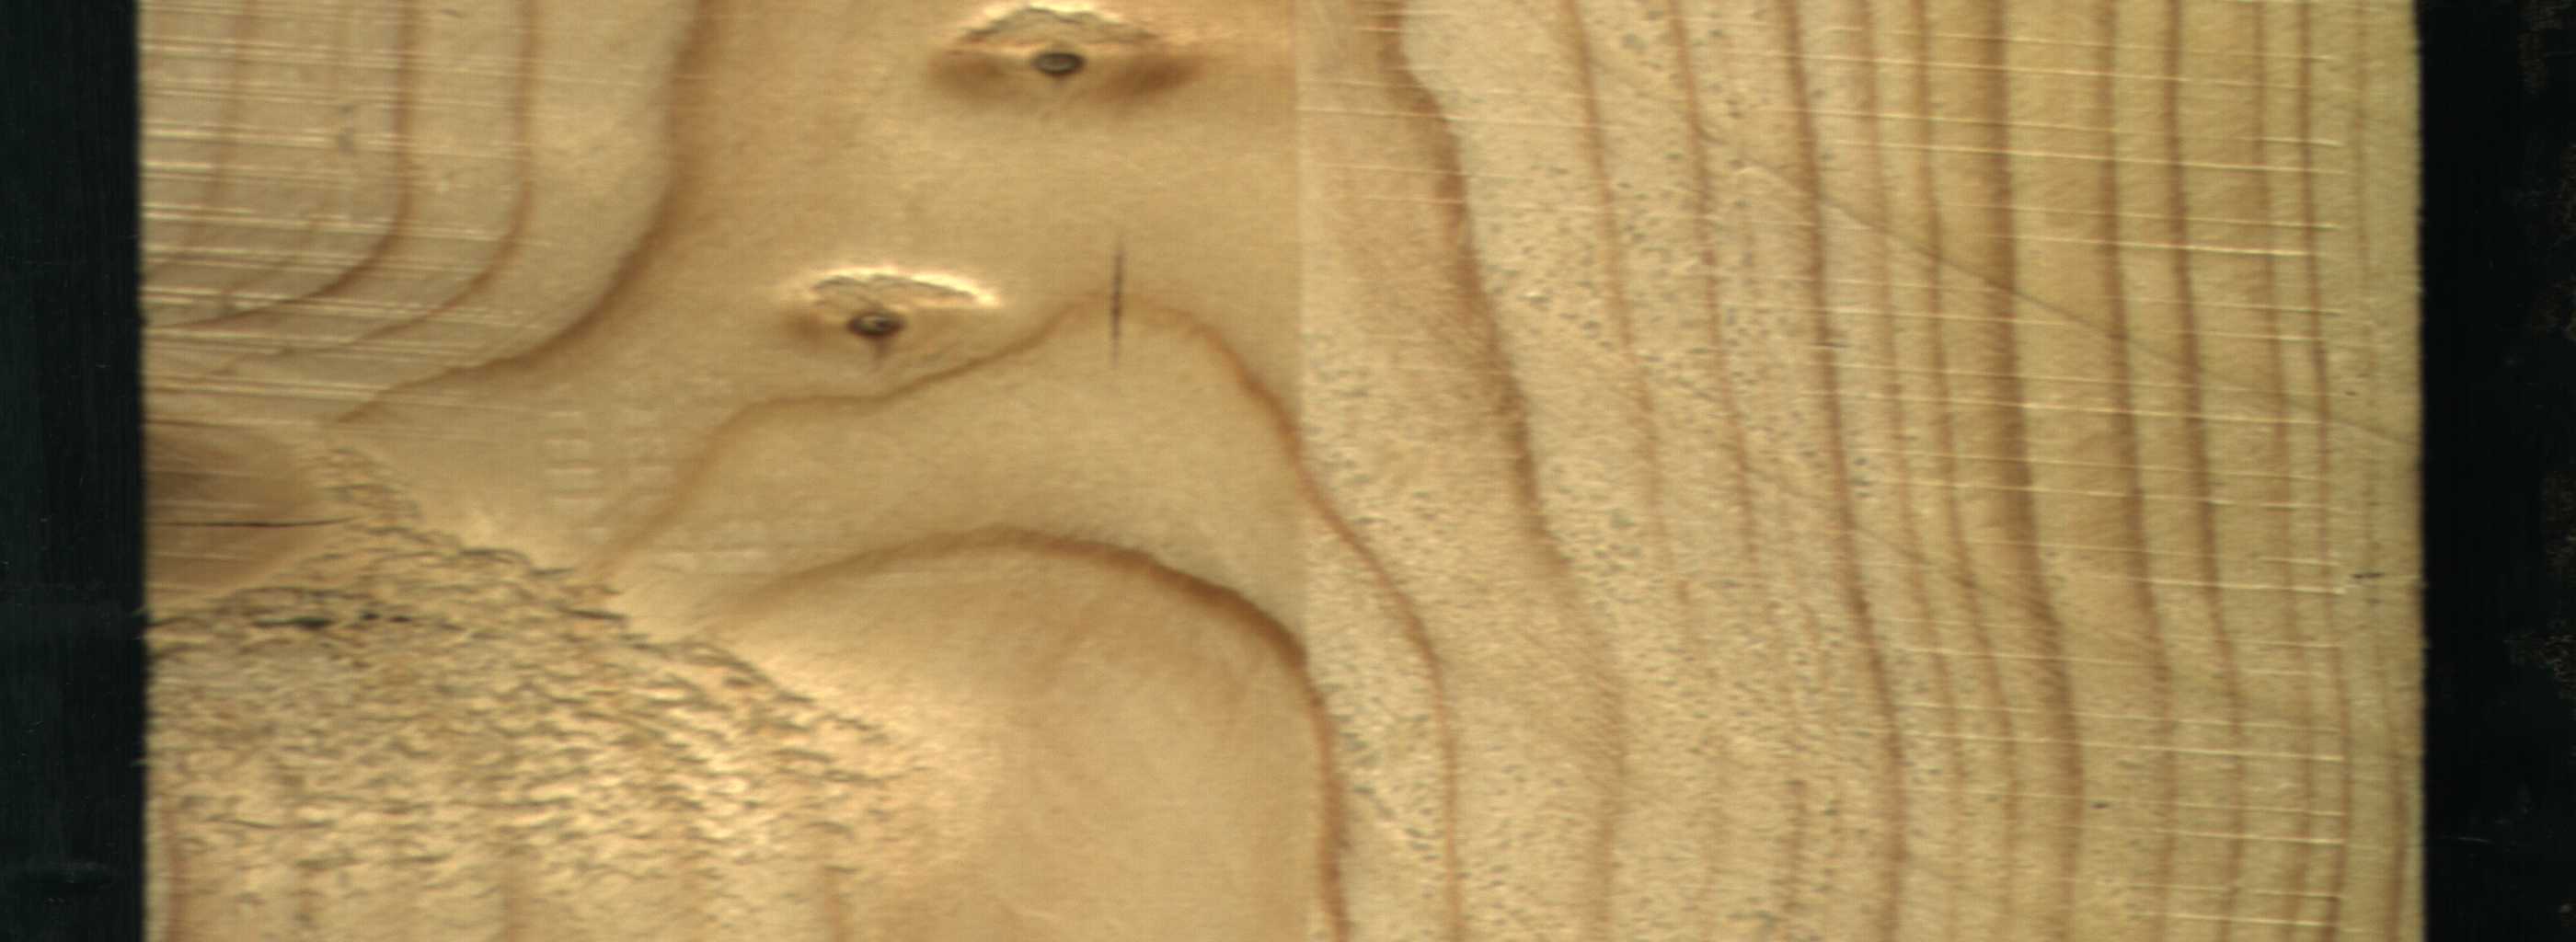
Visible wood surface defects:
knot_with_crack
Live_Knot
Live_Knot